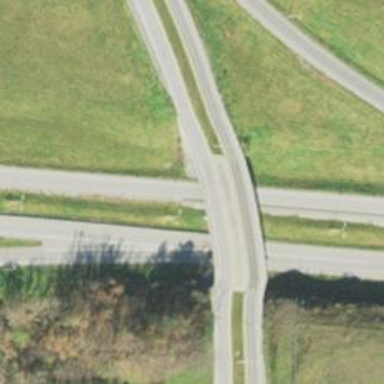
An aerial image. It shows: Asphalt surface bridge on trunk link highway.